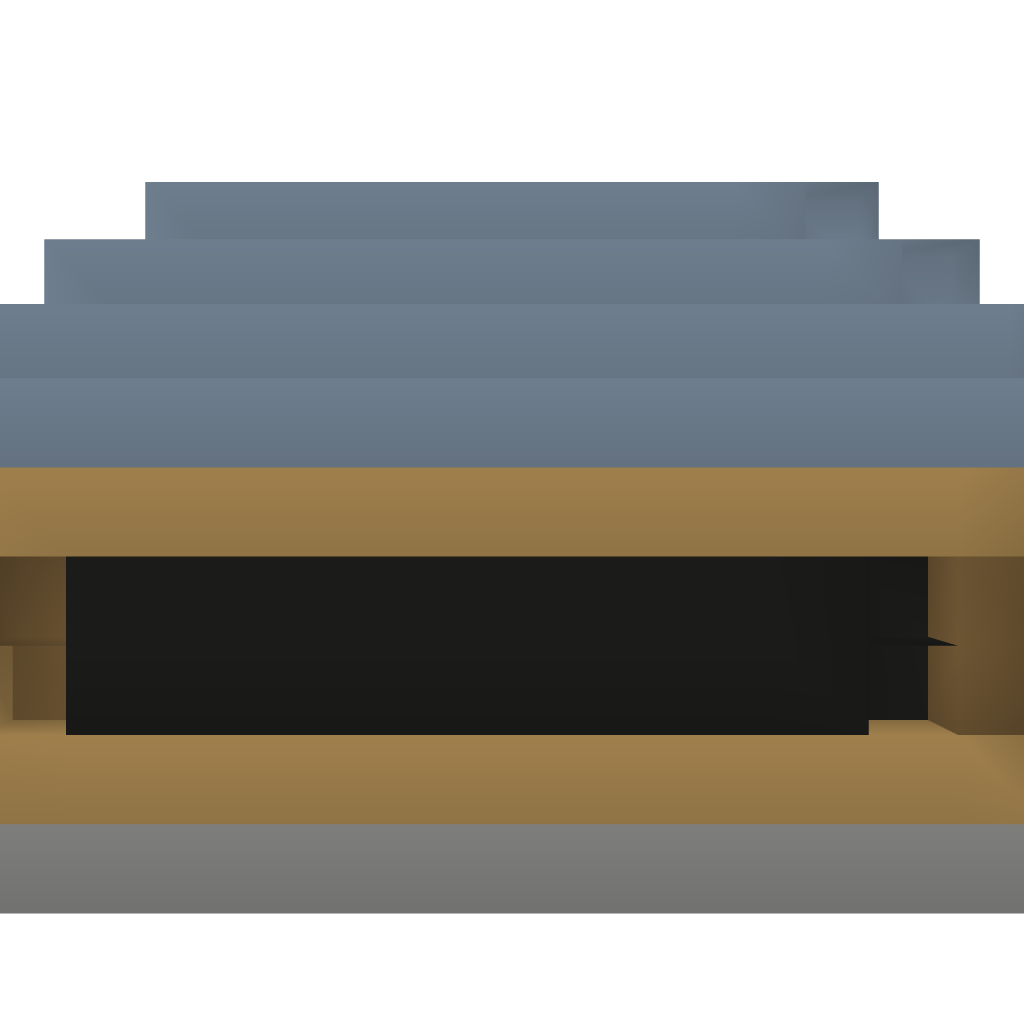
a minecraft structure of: Card Table (Primitive but Functional)